Aerial crown-view tile of a tropical tree (Barro Colorado Island, Panama), acquired 20250317:
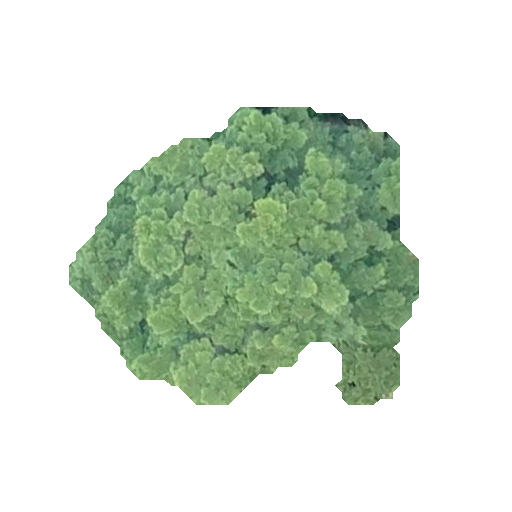
Species: Terminalia amazonia
GBIF accepted scientific name: Terminalia amazonica
Crown area: 111.91 m²